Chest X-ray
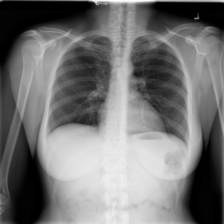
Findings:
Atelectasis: negative
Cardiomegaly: negative
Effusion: negative
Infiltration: negative
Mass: negative
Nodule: negative
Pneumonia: negative
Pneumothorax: negative
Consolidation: negative
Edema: negative
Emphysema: negative
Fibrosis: negative
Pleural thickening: negative
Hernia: negative